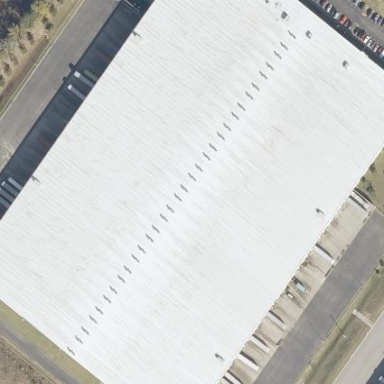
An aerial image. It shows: Warehouse.